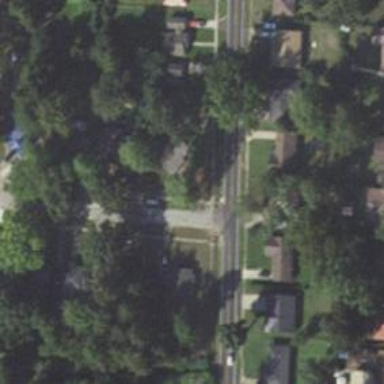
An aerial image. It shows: Road with stop sign.